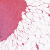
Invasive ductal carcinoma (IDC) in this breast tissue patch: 0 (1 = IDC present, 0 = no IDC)